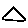
Label: triangle